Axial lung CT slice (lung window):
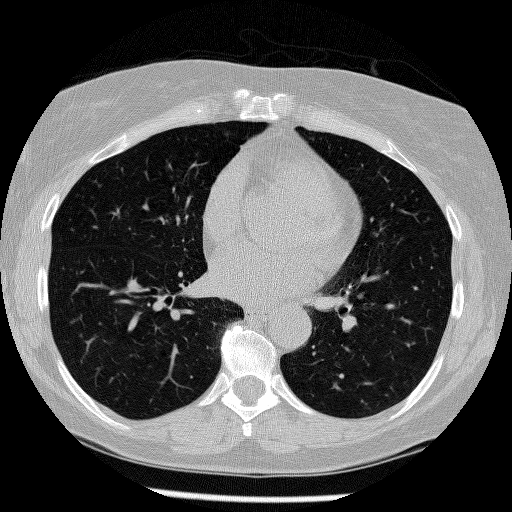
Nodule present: no